Question: I am trying to understand how to apply Visitor pattern once I have an AST generated from ANTLR Grammar. Is it different approach than traversing a tree?
For example, assume I have the following AST (<URL>:

If I want to appened FUNDEF ids to all its VARDECL ids, my approach is to do a tree traversal to find all VARDECL inside BLOCK and add a new child with (FUNDEF id + old_name) and remove the old one.
Is this the correct approach or would somehow visitor pattern work best? If visitor pattern, what would be the sample code in this specific case?
Thanks in advance!
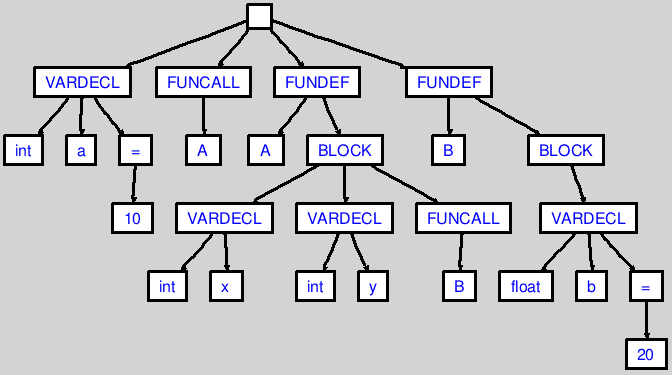
Answer: I doubt the visitor pattern would help here. It is used when you have a data structure and take this to every node for changes. A typical case for this as described in "Head First Design Patterns" by Freeman & Freeman is ordering a Coffee. This is your object that visits each compositor for additional information (milk, sugar).
Your original idea of using a tree walk to modify the AST is probably the best option you have.